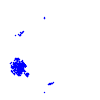
Particle: electron